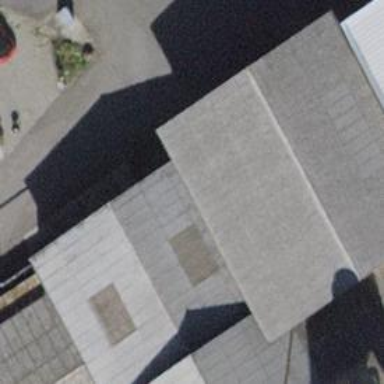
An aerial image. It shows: Industrial building.